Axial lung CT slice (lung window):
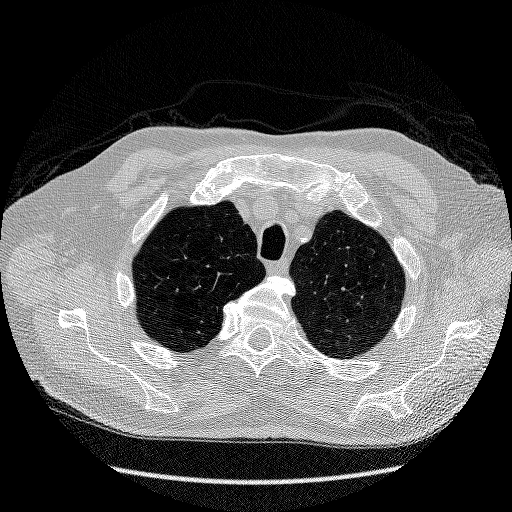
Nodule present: no